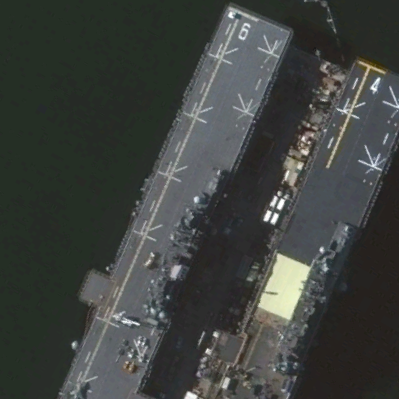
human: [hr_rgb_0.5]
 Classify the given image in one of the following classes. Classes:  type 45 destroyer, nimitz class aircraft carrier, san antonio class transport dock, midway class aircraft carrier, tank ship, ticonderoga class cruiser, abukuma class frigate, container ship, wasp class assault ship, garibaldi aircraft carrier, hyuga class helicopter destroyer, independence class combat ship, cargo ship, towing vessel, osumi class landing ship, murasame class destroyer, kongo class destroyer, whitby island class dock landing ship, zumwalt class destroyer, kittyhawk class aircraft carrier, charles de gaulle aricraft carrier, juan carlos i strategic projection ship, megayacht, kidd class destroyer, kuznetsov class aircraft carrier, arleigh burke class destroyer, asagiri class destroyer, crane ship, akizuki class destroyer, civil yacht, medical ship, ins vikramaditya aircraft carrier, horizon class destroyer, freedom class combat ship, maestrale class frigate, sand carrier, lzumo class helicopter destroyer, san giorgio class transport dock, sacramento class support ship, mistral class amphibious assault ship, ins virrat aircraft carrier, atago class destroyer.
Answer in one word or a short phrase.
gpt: Wasp class assault ship